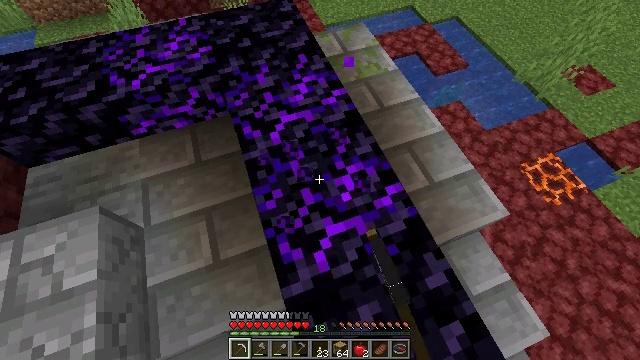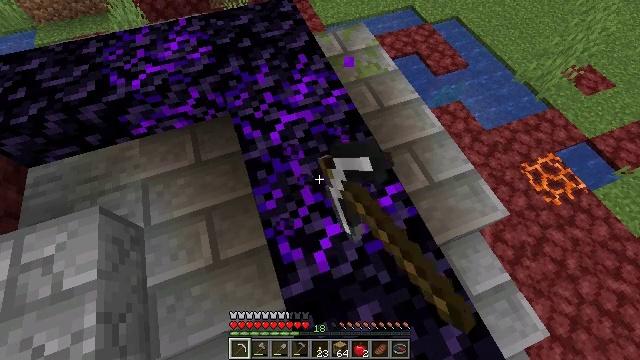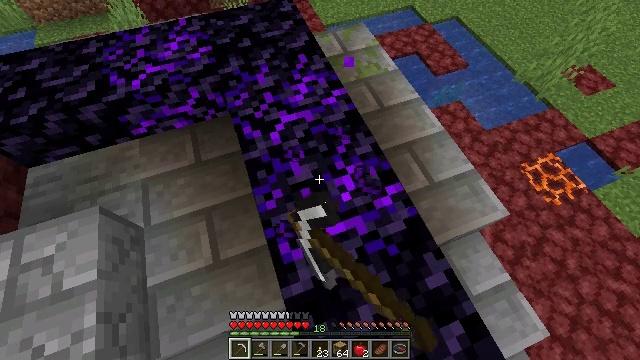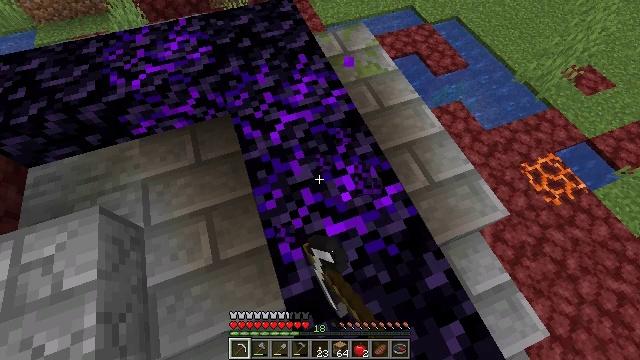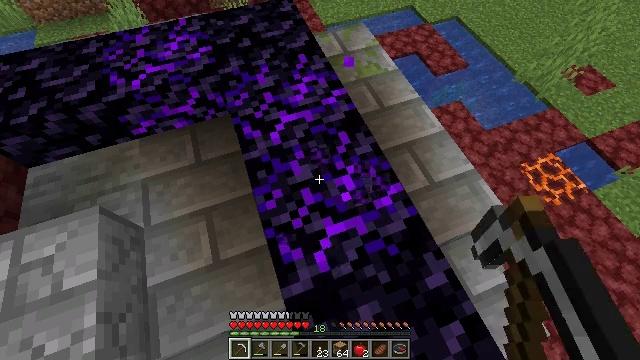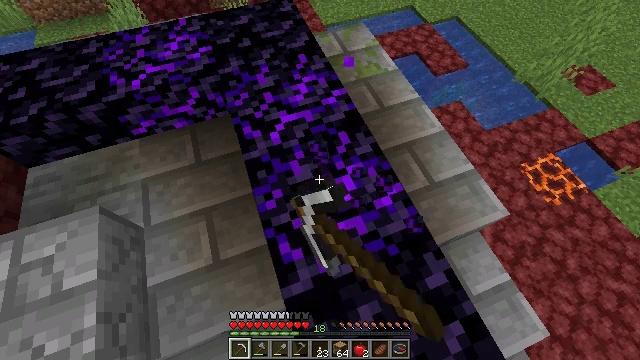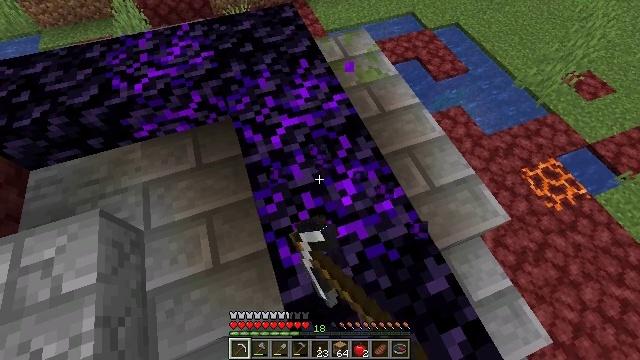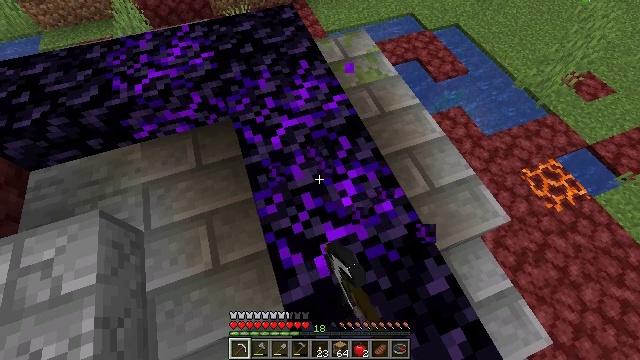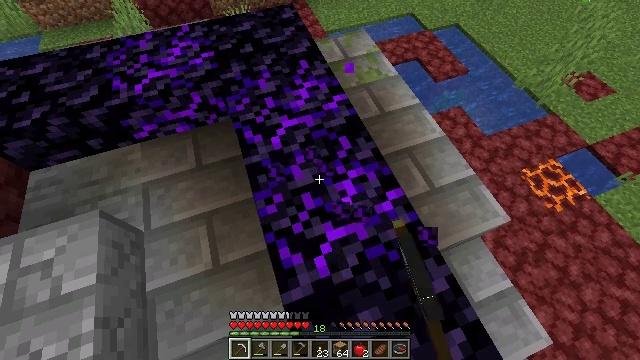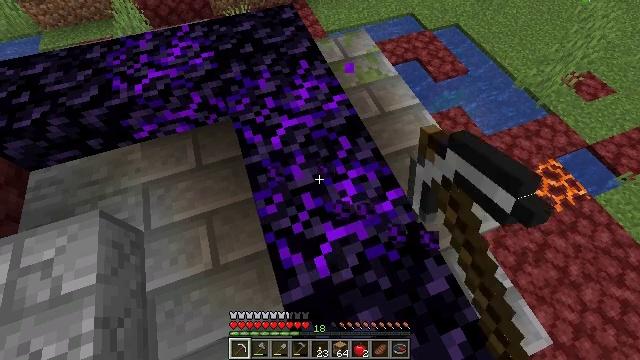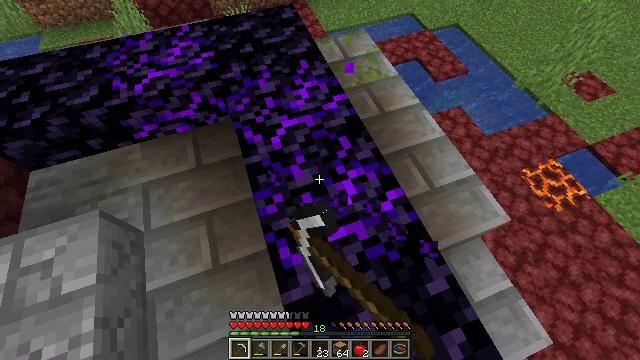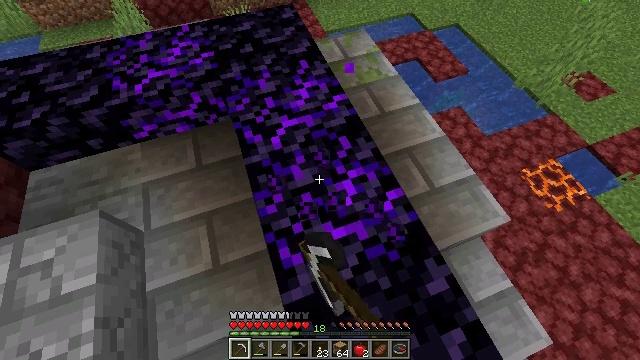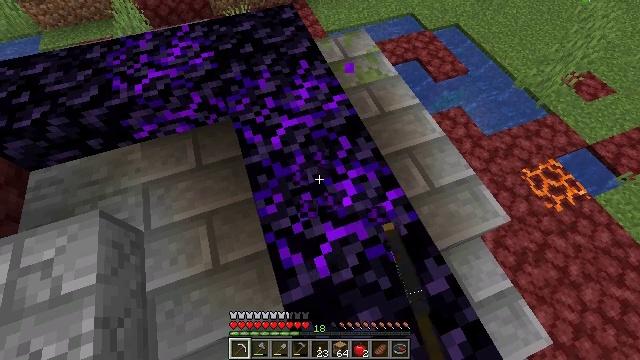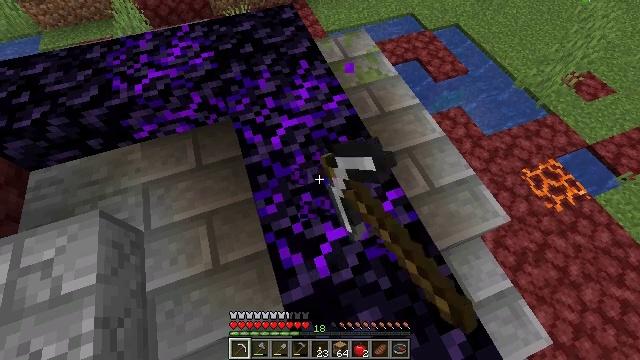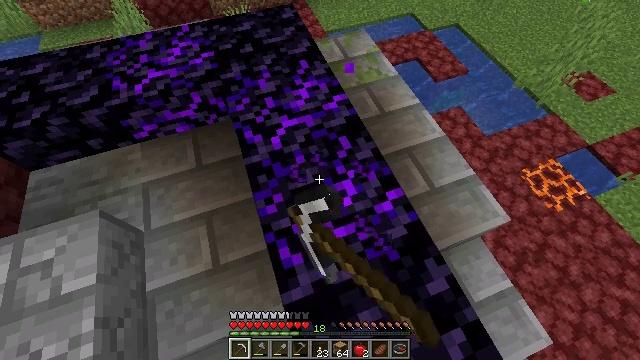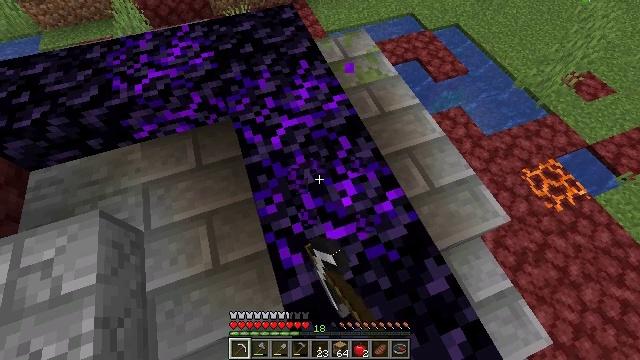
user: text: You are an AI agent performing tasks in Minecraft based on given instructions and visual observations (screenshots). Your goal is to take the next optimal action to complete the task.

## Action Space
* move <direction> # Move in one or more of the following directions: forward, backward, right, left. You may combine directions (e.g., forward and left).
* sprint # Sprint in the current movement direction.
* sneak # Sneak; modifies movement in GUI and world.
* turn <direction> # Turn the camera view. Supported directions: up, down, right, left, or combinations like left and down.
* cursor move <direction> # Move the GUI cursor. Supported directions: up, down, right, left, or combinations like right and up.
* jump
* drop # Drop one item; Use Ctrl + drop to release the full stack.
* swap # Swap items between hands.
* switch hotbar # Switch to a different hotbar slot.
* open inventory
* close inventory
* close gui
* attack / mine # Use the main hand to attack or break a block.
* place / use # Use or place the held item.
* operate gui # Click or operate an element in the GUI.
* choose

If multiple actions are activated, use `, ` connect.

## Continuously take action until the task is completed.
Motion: motion action
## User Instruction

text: Harvest the cracked stone bricks for building.
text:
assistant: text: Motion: attack / mine
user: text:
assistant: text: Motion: attack / mine
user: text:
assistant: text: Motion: attack / mine
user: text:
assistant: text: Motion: attack / mine
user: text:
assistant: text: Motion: attack / mine
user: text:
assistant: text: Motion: attack / mine
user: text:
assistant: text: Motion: attack / mine
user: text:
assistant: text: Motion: attack / mine
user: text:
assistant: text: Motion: attack / mine
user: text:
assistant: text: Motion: attack / mine
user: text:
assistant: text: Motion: attack / mine
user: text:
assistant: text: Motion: attack / mine
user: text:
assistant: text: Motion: attack / mine
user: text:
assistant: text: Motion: attack / mine
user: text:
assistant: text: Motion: attack / mine
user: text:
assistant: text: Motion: attack / mine
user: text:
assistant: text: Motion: attack / mine
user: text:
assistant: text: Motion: attack / mine
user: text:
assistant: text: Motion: attack / mine
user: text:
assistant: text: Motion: attack / mine
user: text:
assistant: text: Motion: attack / mine
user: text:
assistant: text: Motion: attack / mine
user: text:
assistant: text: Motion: attack / mine
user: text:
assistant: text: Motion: attack / mine
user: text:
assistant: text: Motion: attack / mine
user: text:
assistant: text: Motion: attack / mine
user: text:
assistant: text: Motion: attack / mine
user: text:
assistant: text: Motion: attack / mine
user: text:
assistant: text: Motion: attack / mine
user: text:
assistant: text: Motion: attack / mine